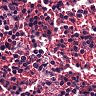
Metastatic tissue present: no